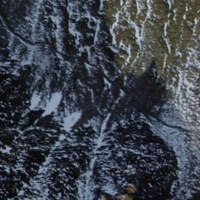
EUNIS habitat code: 48
Species observed at this site:
Mitopus morio